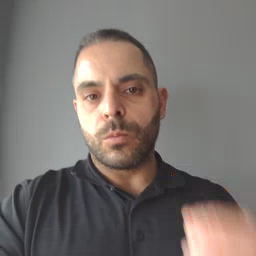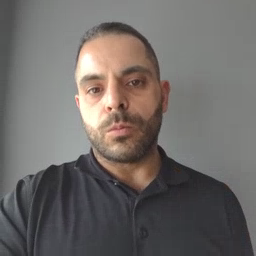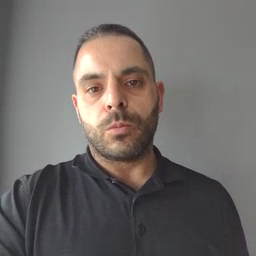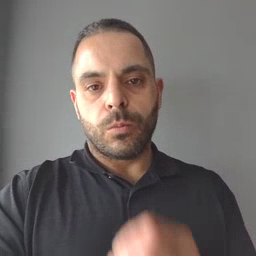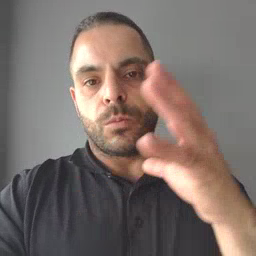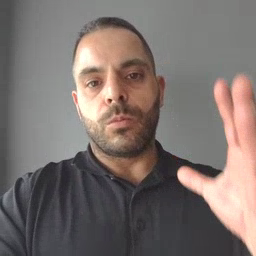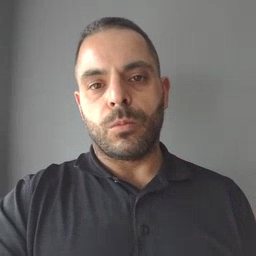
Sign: balloon